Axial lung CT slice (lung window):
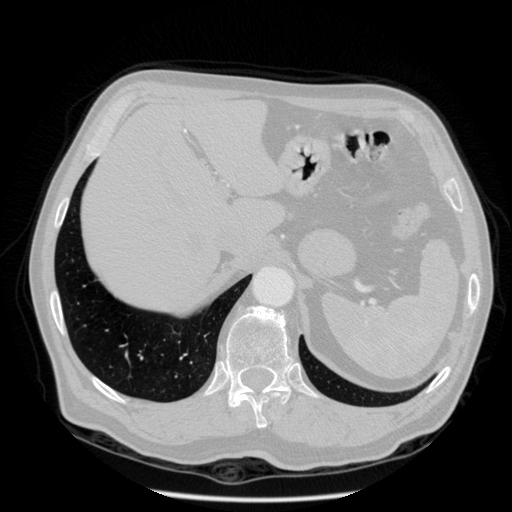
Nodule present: no